Field crop: tomato
Growth stage: 2
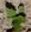
Species: solanum